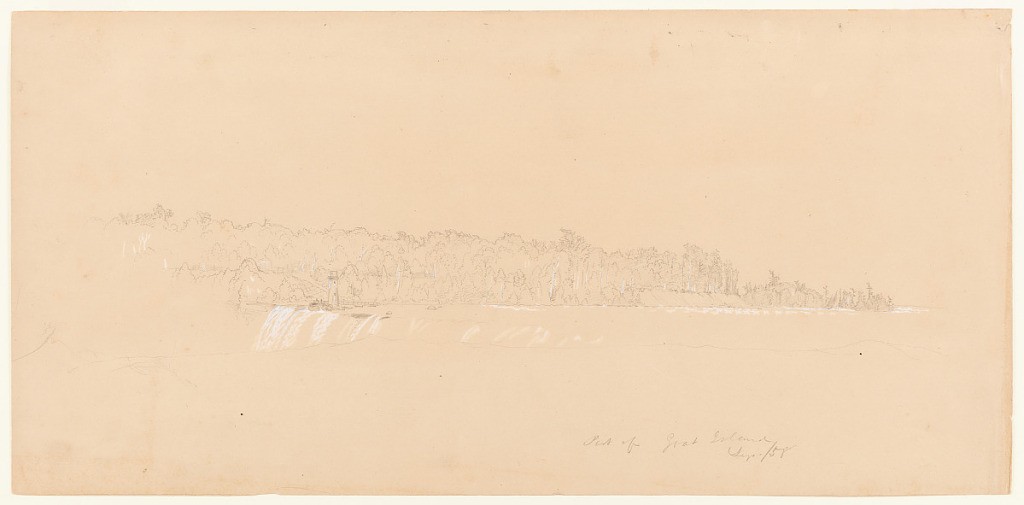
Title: Part of Goat Island, Niagara River, New York
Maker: Frederic Edwin Church, American, 1826–1900
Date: September 1858
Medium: Graphite and white gouache on tan wove paper
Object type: Drawing
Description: Landscape sketch showing Horseshoe Falls, Terrapin Tower, and the eastern part of Goat Island from the Canadian bank of the Niagara River. The waters of the river extend from foreground to middle distance, where they cascade over the falls. The Terrapin Tower is shown at center left perched atop the edge of the falls. Stretching across the composition, the heavily wooded eastern portion of Goat Island is rendered in some detail. An observation pavilion is visible at left near Terrapin point.